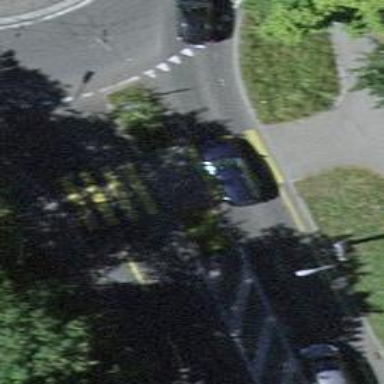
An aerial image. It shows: Pedestrian crossing with zebra markings on the footway.